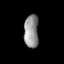
Tissue: lung
Cell type: Epithelial cells
Senescence score: 0.1559
Nuclear area (px): 471
Mean DAPI intensity: 145.724